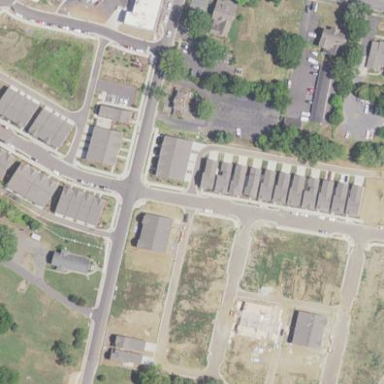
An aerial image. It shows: Residential area consisting of single-family homes.